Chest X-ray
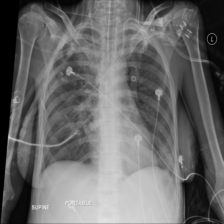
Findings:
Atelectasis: positive
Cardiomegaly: negative
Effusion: negative
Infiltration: positive
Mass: negative
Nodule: positive
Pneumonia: negative
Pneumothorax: negative
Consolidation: negative
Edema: positive
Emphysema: negative
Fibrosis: negative
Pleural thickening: positive
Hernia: negative